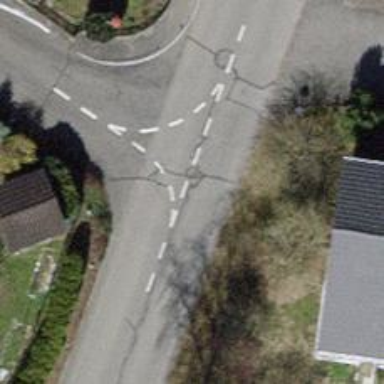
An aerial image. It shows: Unclassified road with asphalt surface.